Question: I am not clear with memory management when a process is in execution
during run time
Here is a diagram
I am not clear with the following in the image:
- - -
The article mentions
<URL>
> virtual address space, which in 32-bit mode is always a 4GB block of
memory addresses. These virtual addresses are mapped to physical
memory by page tables,
-
The same article also mentions
> Linux randomizes the stack, memory mapping segment, and heap by adding
offsets to their starting addresses. Unfortunately the 32-bit address
space is pretty tight, leaving little room for randomization and
hampering its effectiveness.
-
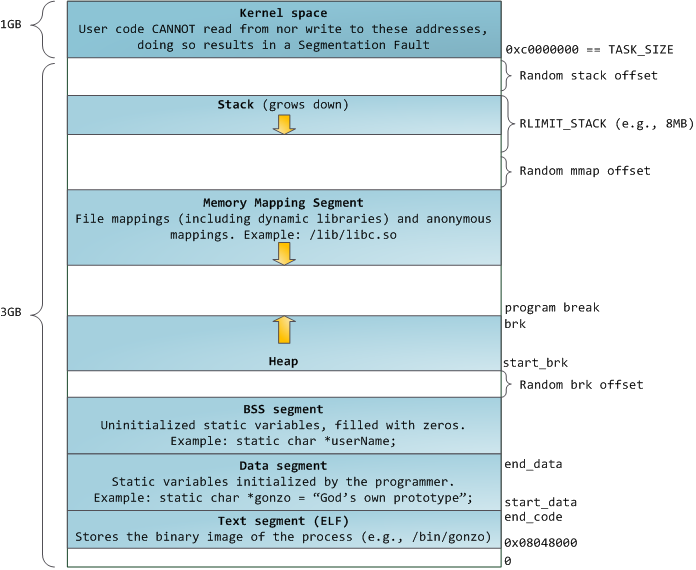
Answer: > 1) What is the stack which this image is referring to?
The <URL>.
> 2) What is memory mapping segment which is referring to file mappings?
<URL> holds linked libraries. It also is where 'mmap' calls are allocated. In general, a memory mapped file is simply a region of memory backed by a file.
> 3) What does the heap have to do with a process. Is the heap only handled in a process or is the heap something maintained by the operating system kernel and then memory space is allocated by malloc (using the heap) when ever a user space application invokes this?
The <URL>. You are correct, this is typically where 'malloc' calls are allocated. However, most 'malloc' implementations make use of 'mmap' to request chunks of memory, so there is really less of a distinction between heap and the memory mapping segment. Really, the heap be considered part of the memory mapped segment.
> 4) Does this mean that at a time only one program runs in memory occupying entire 4 GB of RAM?
No, that means the amount of memory available to the program is limited to 4 GB of RAM, what is actually contained in memory at any given time is dependent on how the OS allocated physical memory, and is beyond the scope of this question.
> 5) Is it referring to randomizing the stack within a process or is it referring to something which is left after counting the space of all the processes?
I've never seen anything that suggests 4gb of space "hampers" the effectiveness of memory allocation strategies used by the OS. Additionally, as @Jason notes, the locations of the stack, memory mapped segment, and heap are randomized "to prevent predictable security exploits, or at least make them a lot harder than if every process the OS managed had each portion of the executable in the exact same virtual memory location." To be specific, the OS is randomizing the for the stack, memory mapped region, and heap. On that note, everything the process sees is a <URL>.
This wikipedia <URL> on paging is a good starting point for learning how the OS manages memory between processes, and is a good resource to read up on for answering questions 4 and 5. In short, memory is allocated in pages to processes, and these pages either exist in main memory, or have been "paged out" to the disk. When a memory address is requested by a process, it will move the page from the disk to main memory, replacing another page if needed. There are various page replacement strategies that are used and I refer you to the article to learn more about the advantages and disadvantages of each.